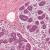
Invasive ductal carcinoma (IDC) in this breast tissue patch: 0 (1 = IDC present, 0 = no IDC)